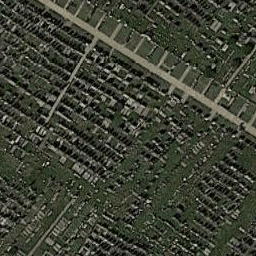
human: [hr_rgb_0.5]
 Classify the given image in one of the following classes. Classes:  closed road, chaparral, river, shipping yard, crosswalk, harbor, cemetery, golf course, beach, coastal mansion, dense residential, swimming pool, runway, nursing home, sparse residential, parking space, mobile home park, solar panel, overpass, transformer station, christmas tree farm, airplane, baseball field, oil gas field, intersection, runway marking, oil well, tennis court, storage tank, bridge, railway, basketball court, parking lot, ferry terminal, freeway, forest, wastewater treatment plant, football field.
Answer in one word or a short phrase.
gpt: cemetery